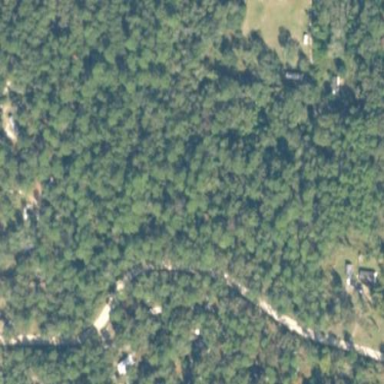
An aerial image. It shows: Mixed leaf woodland.